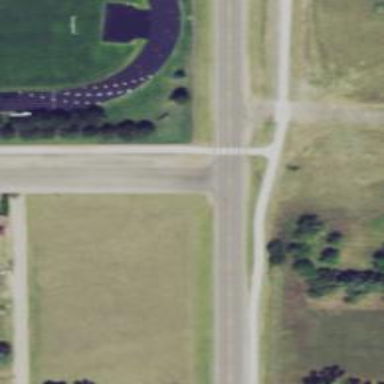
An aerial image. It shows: Marked road crossing.